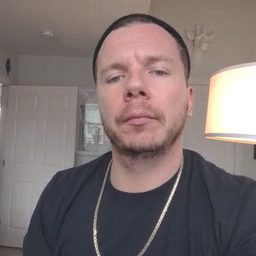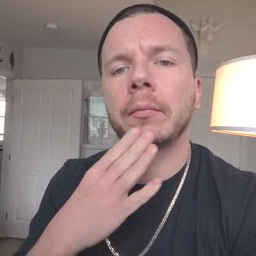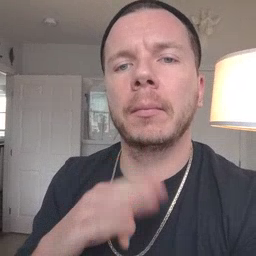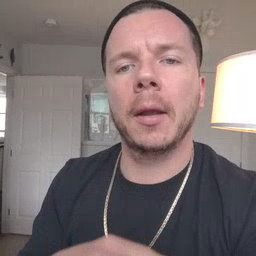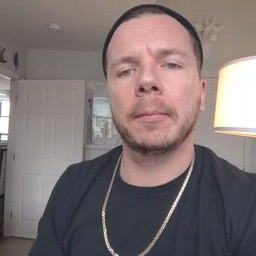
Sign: bad